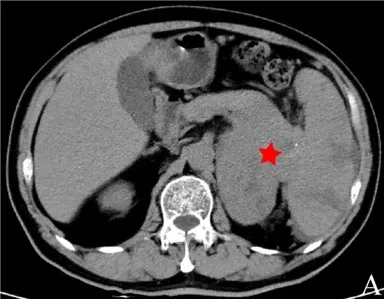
Images of abdominal computed tomography and 3D visualization reconstruction, macroscopic specimen after multivisceral resection. Plain scan.
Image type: radiology (ct)